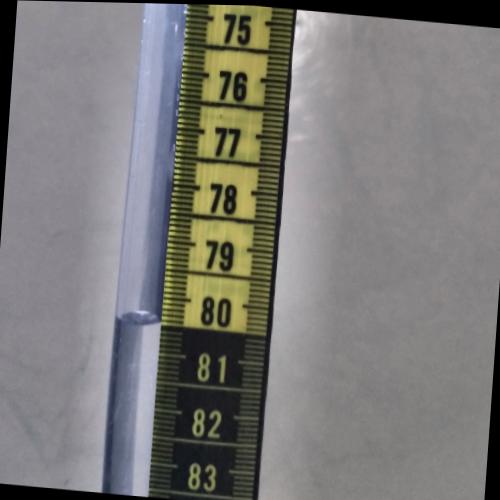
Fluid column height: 80.5 cm